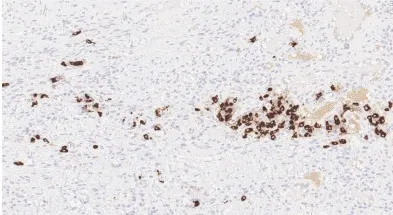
Immunostainings for IgG (9a) and IgG4 (9b) in area under retained epithelium, both at x 400. Majority of IgG-positive plasma cells shows positive staining for IgG4.
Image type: pathology (immunostaining)